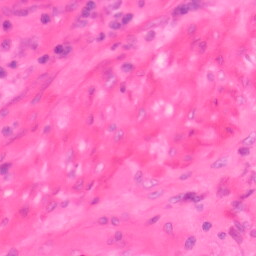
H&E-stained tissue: Colon